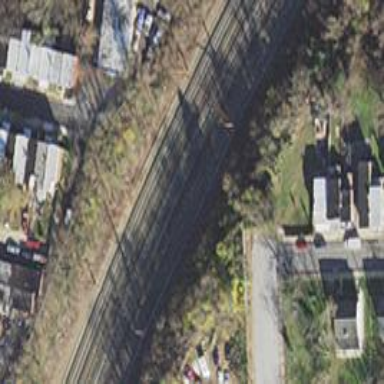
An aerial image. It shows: Railway with electrified contact lines.